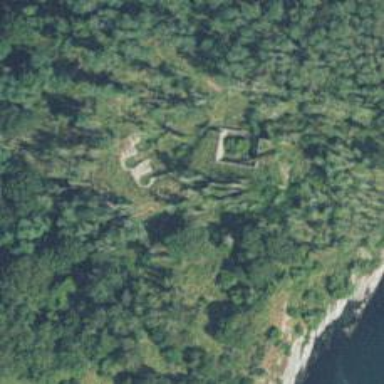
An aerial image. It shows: Scene of historic ruins.